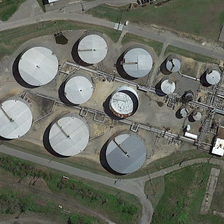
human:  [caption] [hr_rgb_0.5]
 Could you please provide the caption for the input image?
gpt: several storage tanks of different sizes are linked with pipes in this area .

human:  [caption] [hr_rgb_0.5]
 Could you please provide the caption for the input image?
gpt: surrounded by roads on the grassy ground stands several cylinder storage tanks linked by pipes .

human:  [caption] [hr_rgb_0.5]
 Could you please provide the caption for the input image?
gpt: surrounded by roads on the grassy ground stands several cylinder storage tanks linked by pipes .

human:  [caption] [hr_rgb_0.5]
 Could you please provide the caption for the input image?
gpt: there are many metallic columnar tanks connected to each other by pipes .

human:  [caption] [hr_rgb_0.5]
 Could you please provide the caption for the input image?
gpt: some silver gray storage tanks are near some green plants .